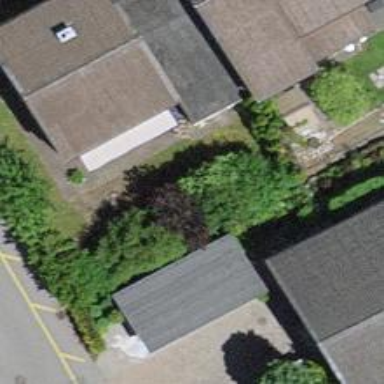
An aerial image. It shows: Semi-detached house.